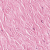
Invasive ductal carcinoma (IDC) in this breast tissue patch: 0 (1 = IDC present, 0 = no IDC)